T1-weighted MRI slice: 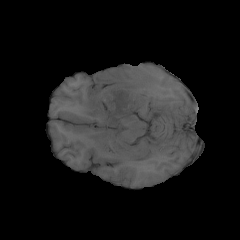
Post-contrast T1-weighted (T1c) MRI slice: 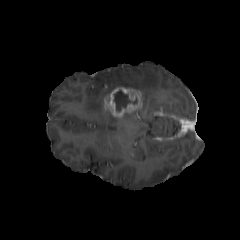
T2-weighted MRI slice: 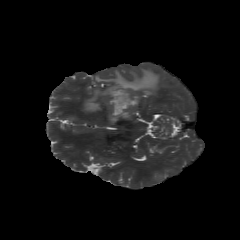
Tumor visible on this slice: yes